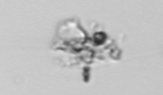
Label: detritus